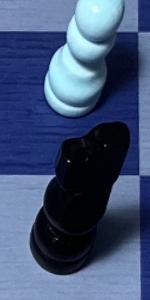
Label: Knight_Black